Question: I want to style my Switch button like this:

Is there a library that achieves this? Or how can I do this?
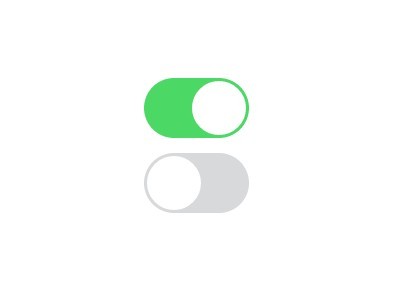
Answer: I found lib that allows to do this and even more
<URL>